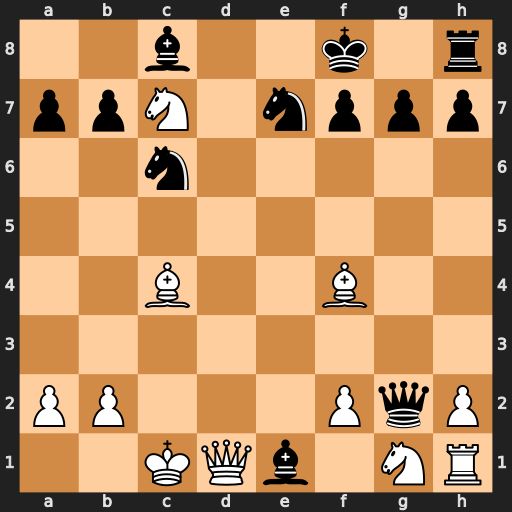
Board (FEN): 2b2k1r/ppN1nppp/2n5/8/2B2B2/8/PP3PqP/2KQb1NR
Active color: w
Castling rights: -
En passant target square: -
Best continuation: Qxe1 Qxh1 Bd5 Qxd5 Nxd5